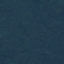
Land use / land cover class: Forest